Interaction volume radius: 5 \u00c5
Interaction volume height: 30 \u00c5
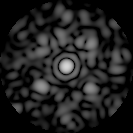
Disorder parameter: 0.6285